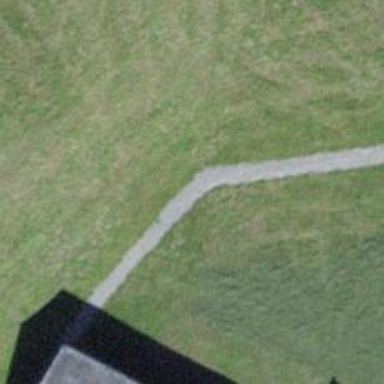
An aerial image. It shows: Path with fine gravel surface.